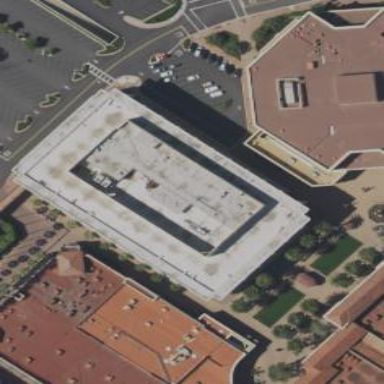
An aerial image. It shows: Retail building that houses department store.